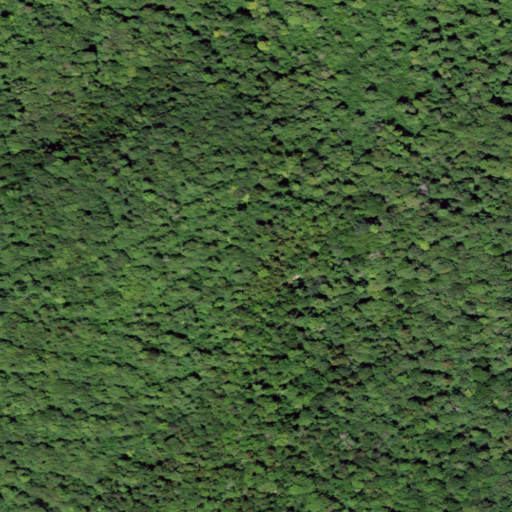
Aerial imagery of mountain in New York named Sugarloaf Mountain containing deciduous forest, mixed forest, and shrub